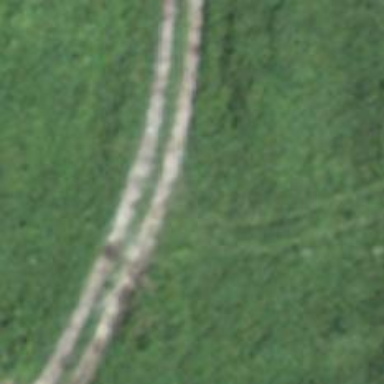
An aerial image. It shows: Track on the ground with grade3 tracktype. It is designated for backcountry grooming and hike.